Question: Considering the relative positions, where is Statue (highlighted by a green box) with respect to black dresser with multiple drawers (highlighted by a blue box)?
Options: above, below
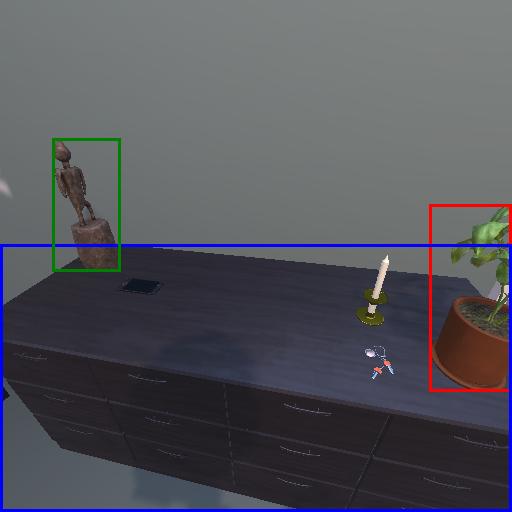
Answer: above